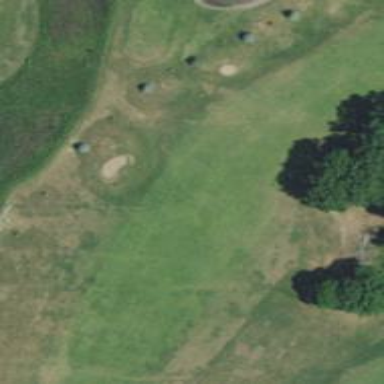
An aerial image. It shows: View of golf hole.